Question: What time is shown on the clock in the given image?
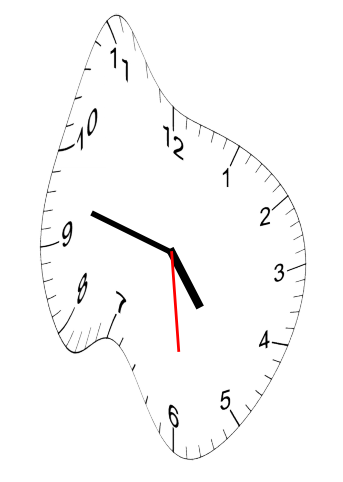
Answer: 04:47:29